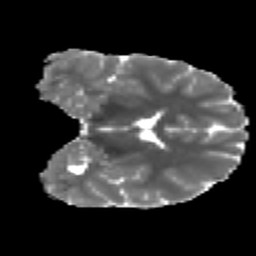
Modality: MD
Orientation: coronal
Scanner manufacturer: ge
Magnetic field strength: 3 T
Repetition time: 7.98 s
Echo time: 0.0701 s